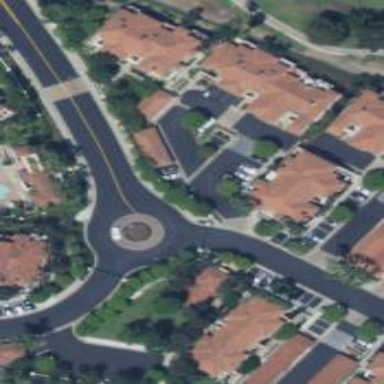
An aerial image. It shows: Mini roundabout on the road.